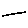
Label: line